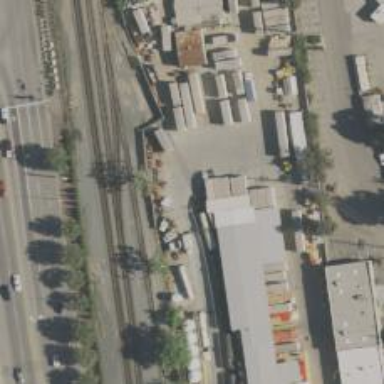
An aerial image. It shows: Rail spur service.